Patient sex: M
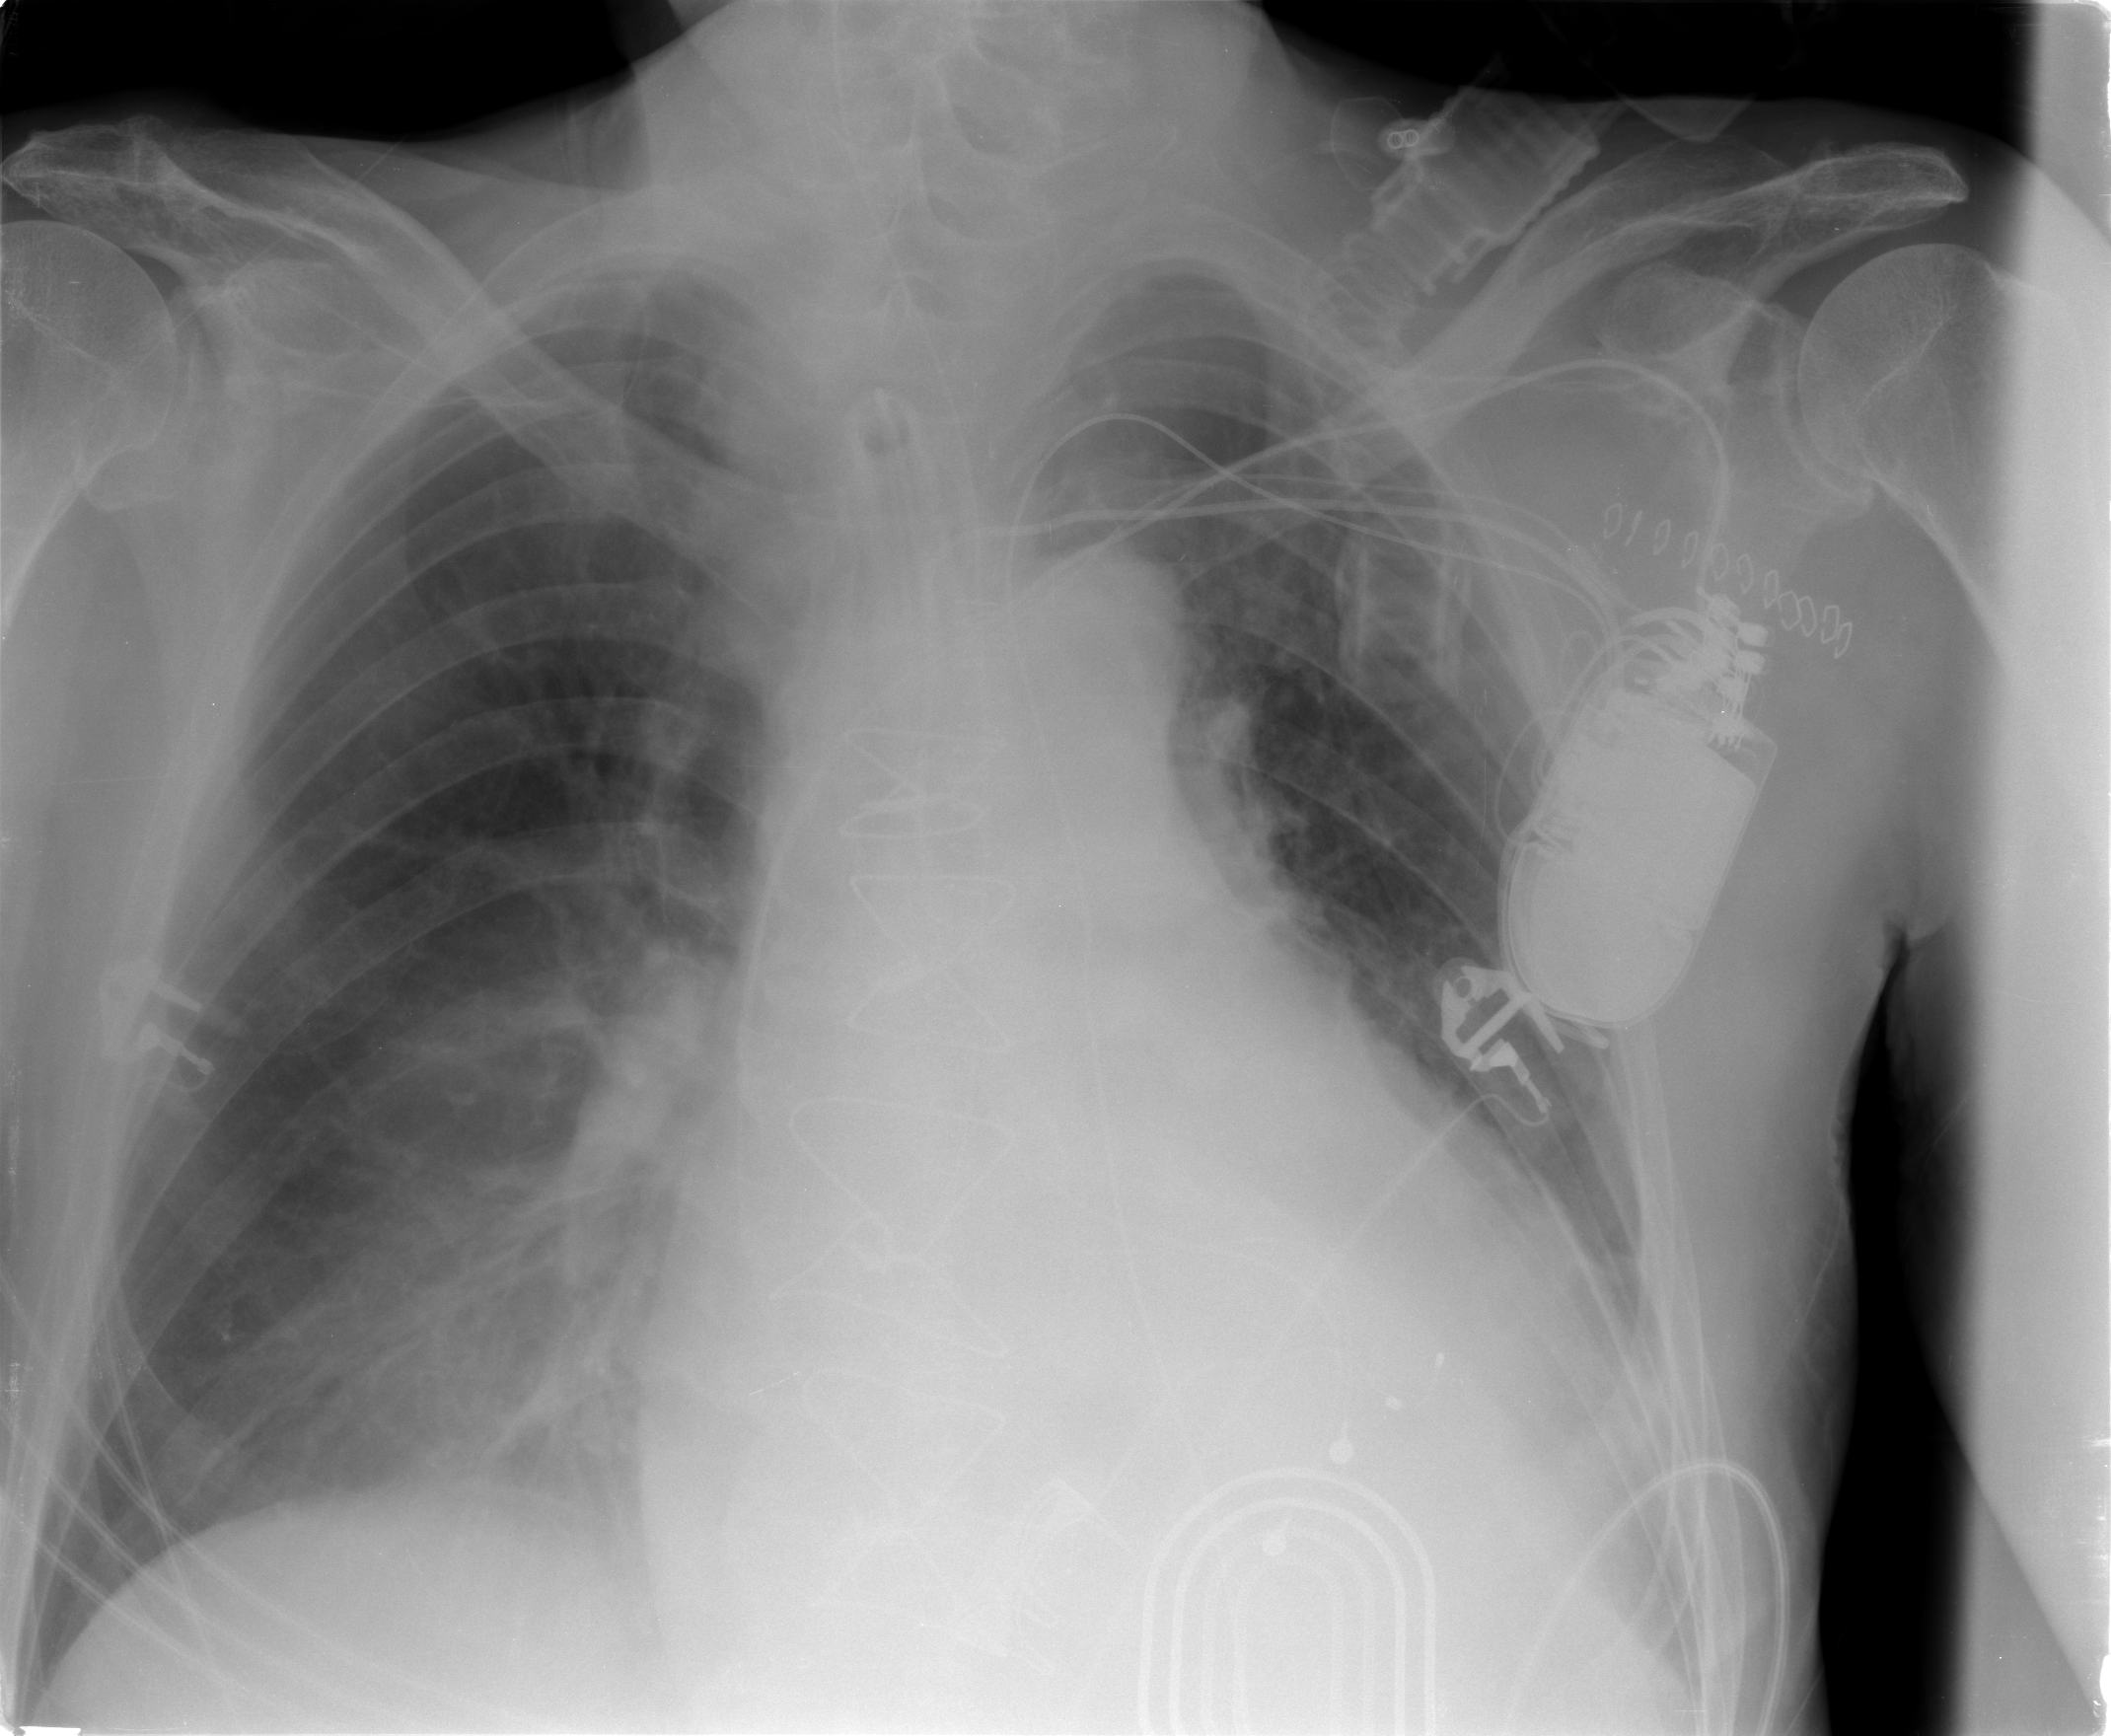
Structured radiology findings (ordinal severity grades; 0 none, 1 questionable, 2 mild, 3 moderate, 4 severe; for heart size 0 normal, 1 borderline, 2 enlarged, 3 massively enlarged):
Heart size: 2
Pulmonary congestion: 2
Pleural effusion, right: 0
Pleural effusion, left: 0
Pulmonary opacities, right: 2
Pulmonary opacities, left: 0
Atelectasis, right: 2
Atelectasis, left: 0